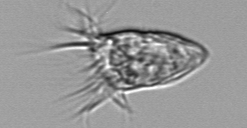
Label: Strombidium_morphotype1